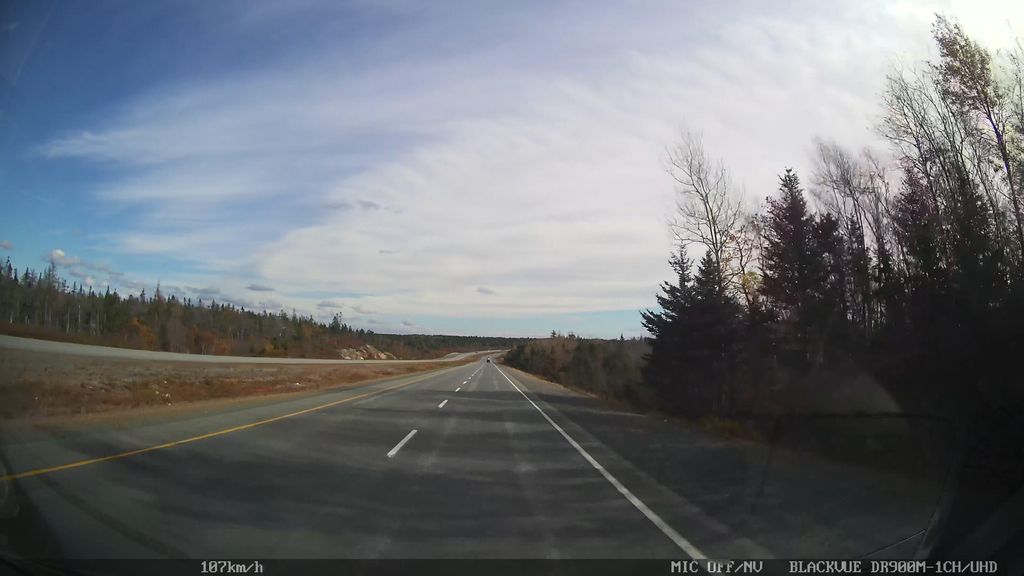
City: halifax